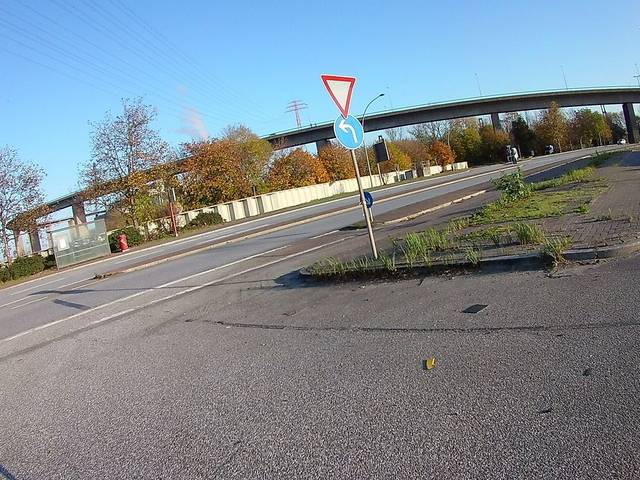
Region: Germany
Coordinates: 53.52, 9.926